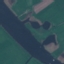
Land use / land cover class: River